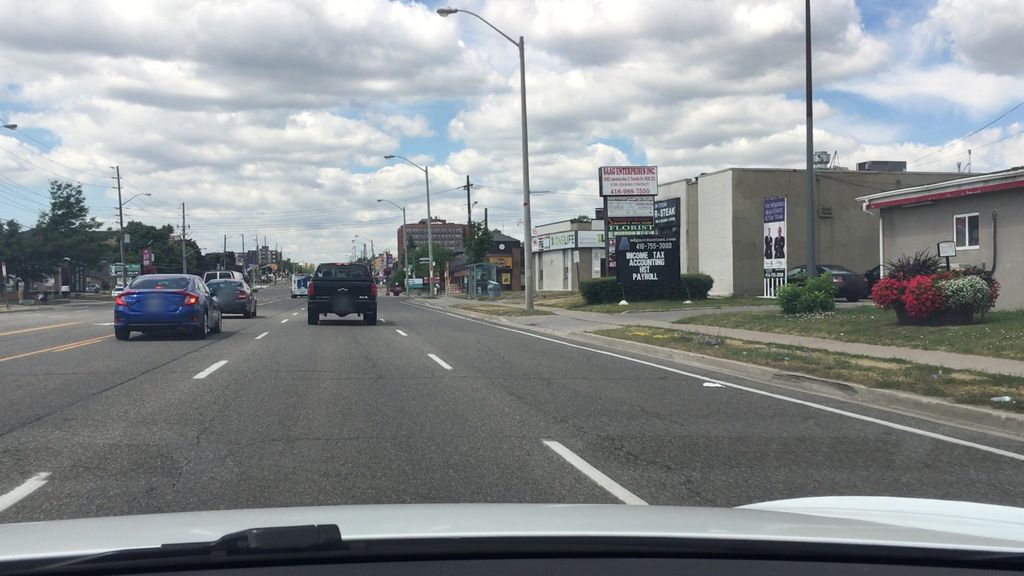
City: toronto